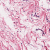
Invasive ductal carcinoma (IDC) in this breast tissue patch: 0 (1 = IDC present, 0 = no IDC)